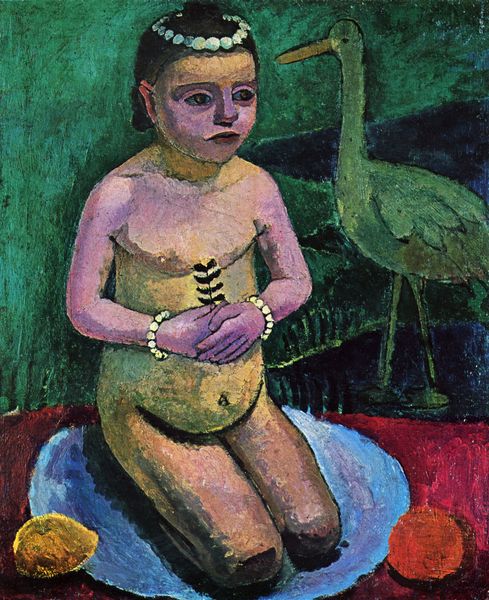
Titel: Kinderakt mit Storch
Künstler: Paula Modersohn-Becker
Institution: Privatsammlung
Schlagwörter: akt, blau, blätter, feder, gemälde, haut, kopf, nackt, schatten, vogel, wasser, gelb, grün, mädchen, ocker, see, sitzen, teich, ufer, blume, brust, bunt, finger, frau, hintergrund, licht, mund, nase, ohr, orange, schmuck, schwarz, stirn, blick, obst, rot, ball, beige, expressionismus, flächig, teppich, jung, wand, arm, arme, augen, falten, gefieder, gesicht, haarschmuck, mensch, präsentation, schale, teller, bildnis, hals, hände, portrait, porträt, öl, natur, gewässer, pastos, gold, sitzend, kind, blatt, pflanze, diadem, haarreif, krone, lippen, ohren, perle, perlen, rosa, traurig, rund, frucht, früchte, hellblau, apfel, farbig, ente, gans, schnabel, schwan, kette, modern, farbe, lila, violett, naiv, primitivismus, haarband, duktus, dunkelblau, gefaltet, floral, farn, nabel, bauch, junge frau, junge, bauchnabel, schenkel, naht, perlenkette, exotik, gauguin, expressionistisch, zweig, scheibe, knien, asiatisch, haarkranz, kranich, stelzen, beten, gebet, kranz, ganzfigur, andächtig, palmzweig, armband, armbänder, armreif, armreifen, gefaltete hände, halbprofil, narbe, knieend, kniend, andacht, knieen, worpswede, zitrone, lil, perlenband, ritual, fruchtbarkeit, mango, paul gauguin, tahiti, ritus, storch, limone, gefieser, betrübt, hande, perlenarmband, nien, armkette, modersohn-becker, blauer teppich, erfroren, mödchen worpswede